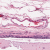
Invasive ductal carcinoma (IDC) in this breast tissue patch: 0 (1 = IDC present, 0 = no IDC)